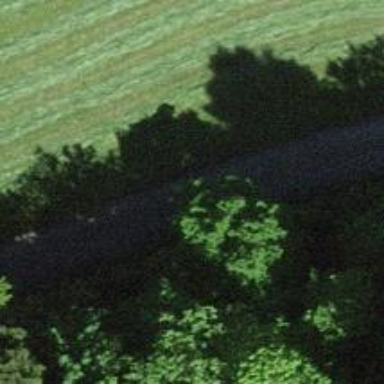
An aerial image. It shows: Unpaved track with grade2 surface.